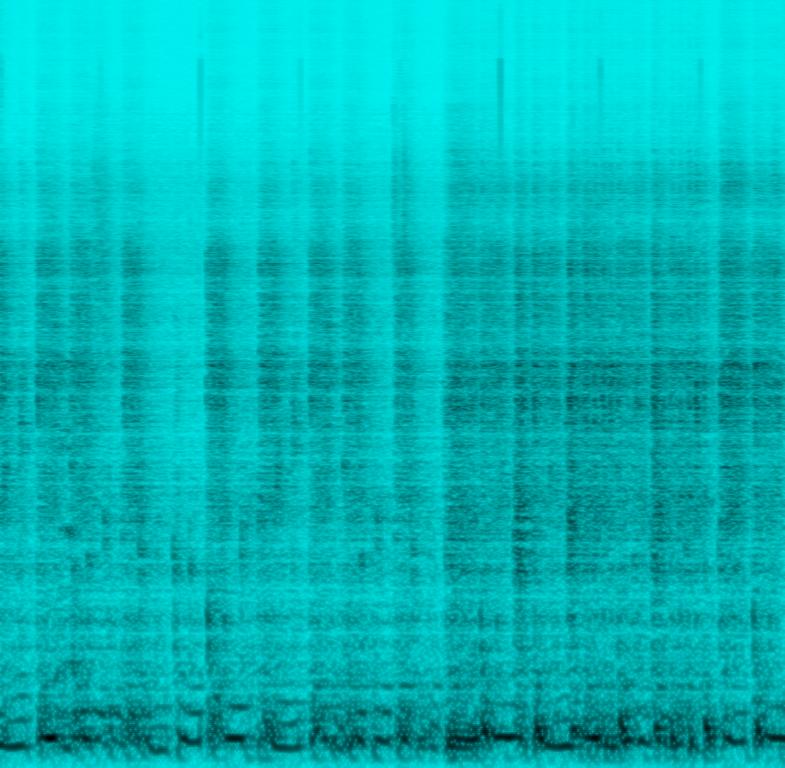
This music is instrumental. The tempo is fast with a male vocalist, beat boxing rhythmically to the melody of a backup track. The audio quality is inferior but the music is upbeat, punchy, buoyant and youthful with a dance groove. This music is a Synth Pop/Electro Pop with beat boxing.